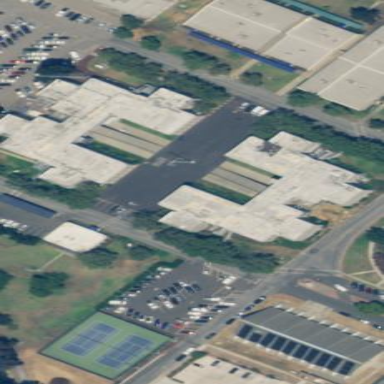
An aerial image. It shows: Building.